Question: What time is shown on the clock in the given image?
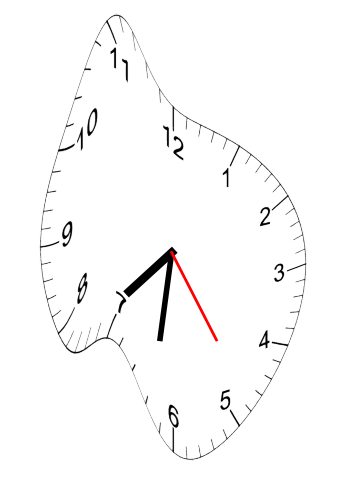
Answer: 07:31:24